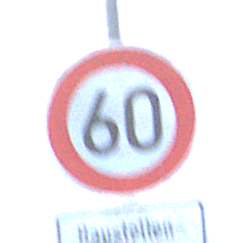
Verkehrszeichen: Geschwindigkeit60
Zusatzzeichen unten: HinweiseAufGefahrenDurchVerbaleAngabe2
Umgebung: Outdoor, RoadRail
Tageszeit: SunriseSunset
Wetter: PartlyCloudy
Licht: Natural
Jahreszeit: NotSpecified
Kontrast: LowContrast